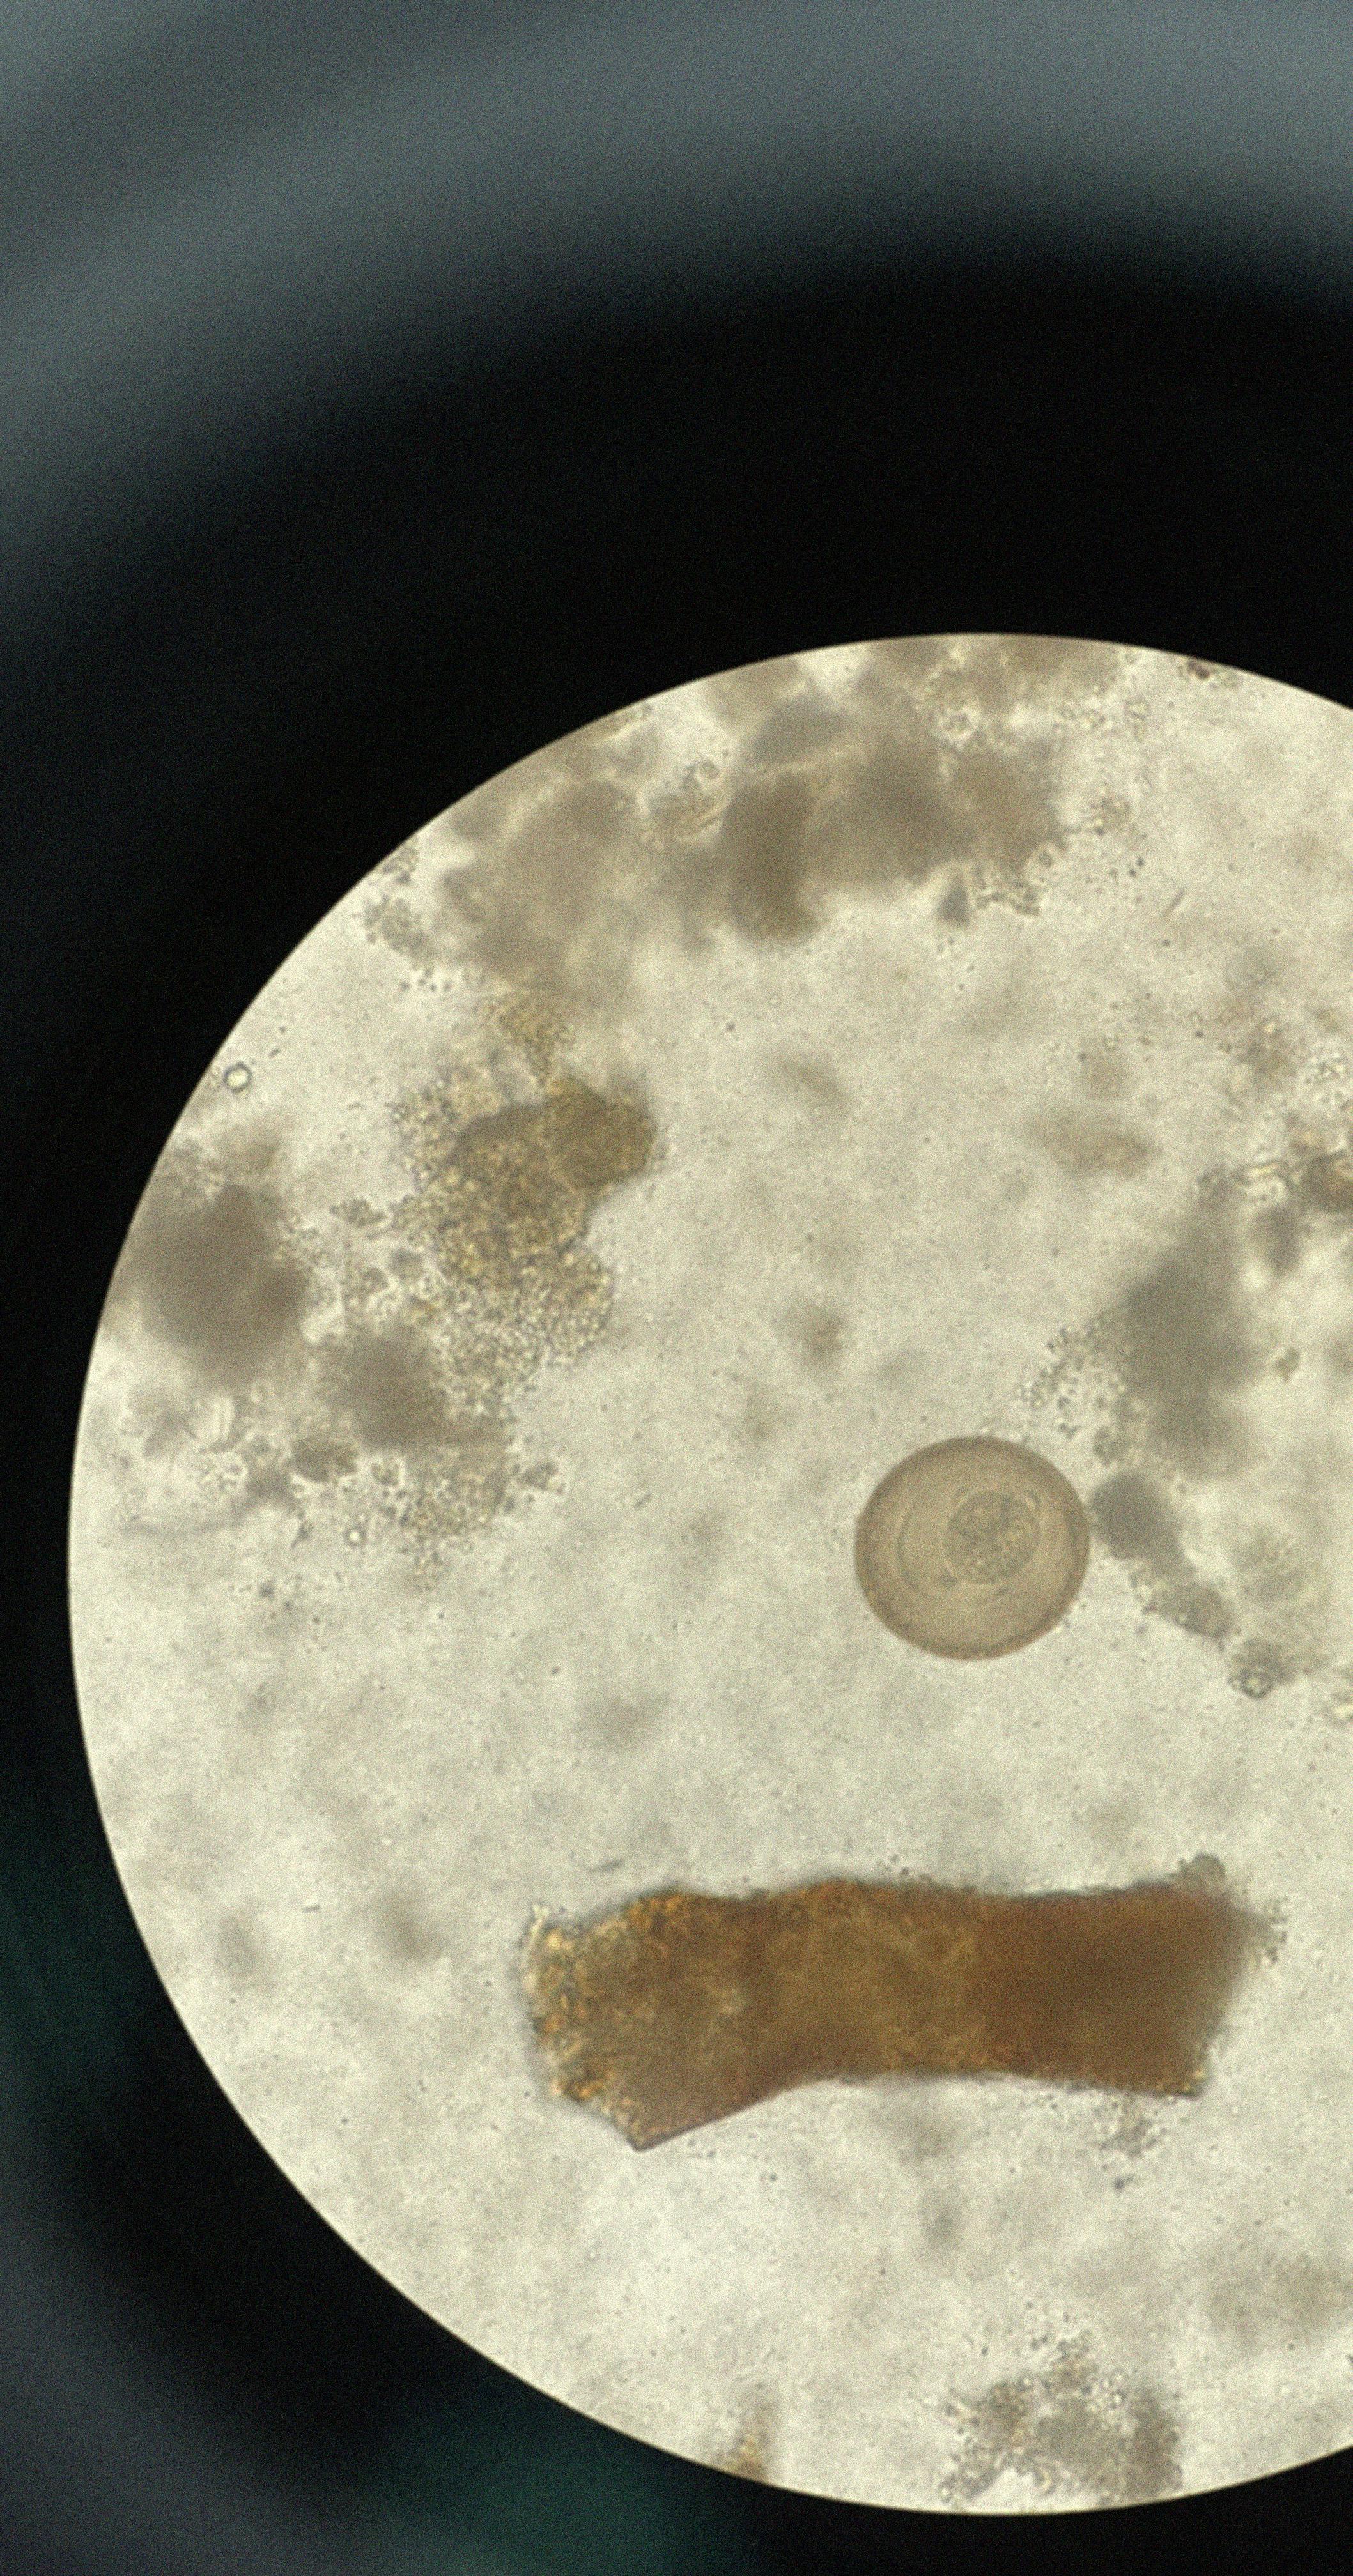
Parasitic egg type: Hymenolepis diminuta